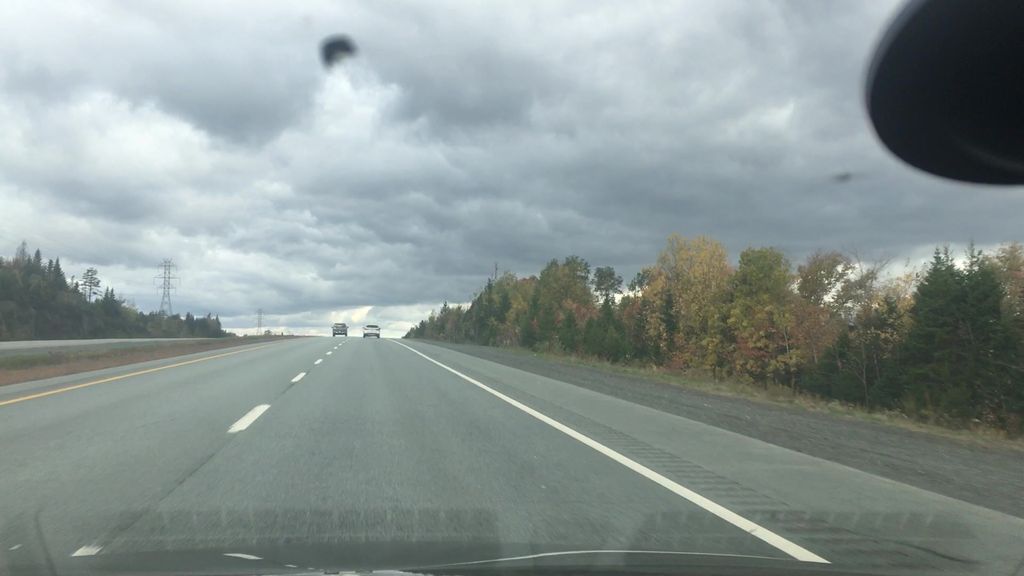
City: halifax